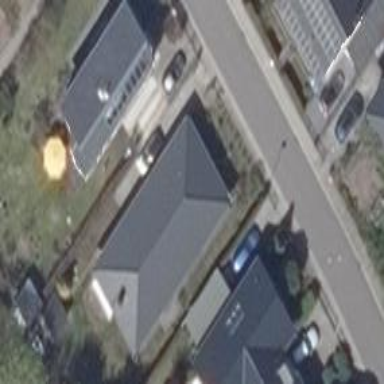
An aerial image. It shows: Simple and straightforward house.